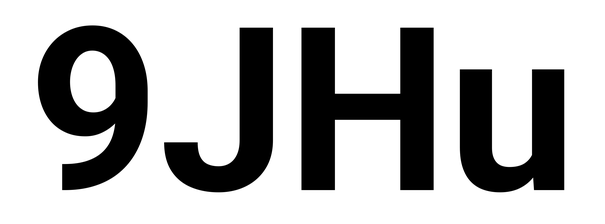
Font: Roboto_Bold